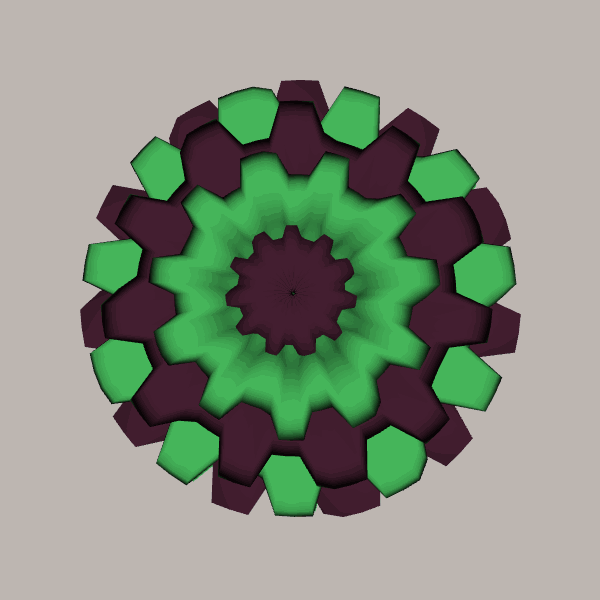
Background: light